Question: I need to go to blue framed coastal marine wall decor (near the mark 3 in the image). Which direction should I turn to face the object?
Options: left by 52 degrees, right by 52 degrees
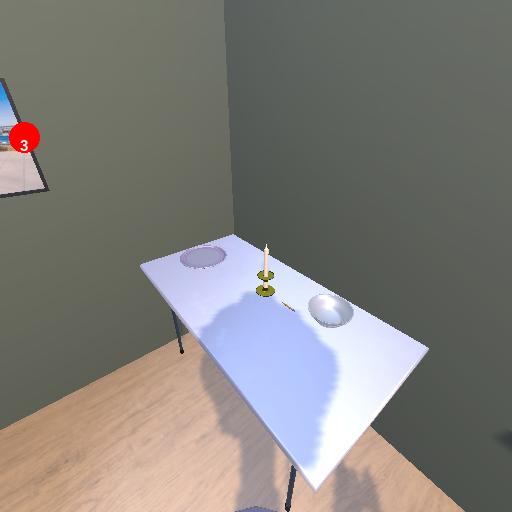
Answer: left by 52 degrees